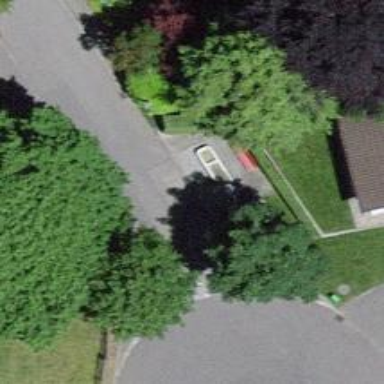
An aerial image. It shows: Red bench.